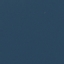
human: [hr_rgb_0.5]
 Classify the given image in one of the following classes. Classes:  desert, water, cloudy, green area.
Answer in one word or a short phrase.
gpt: water